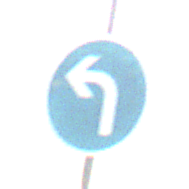
Verkehrszeichen: VorgeschriebeneFahrtrichtungLinks
Umgebung: Outdoor, Nature
Tageszeit: SunriseSunset
Wetter: PartlyCloudy
Licht: Natural
Jahreszeit: NotSpecified
Kontrast: LowContrast